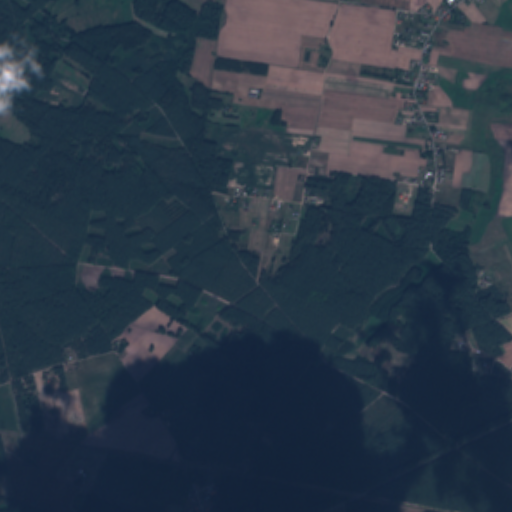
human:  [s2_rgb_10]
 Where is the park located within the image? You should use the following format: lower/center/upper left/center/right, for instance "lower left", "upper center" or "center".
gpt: The park is located in the lower left of the image.
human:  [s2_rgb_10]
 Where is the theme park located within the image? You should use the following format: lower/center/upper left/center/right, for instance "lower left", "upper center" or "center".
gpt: The theme park is located in the lower right of the image.
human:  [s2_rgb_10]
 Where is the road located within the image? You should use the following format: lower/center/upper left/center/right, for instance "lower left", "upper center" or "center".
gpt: There is no road in the image.